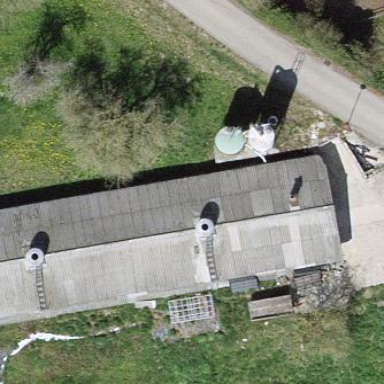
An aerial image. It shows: Farm building.